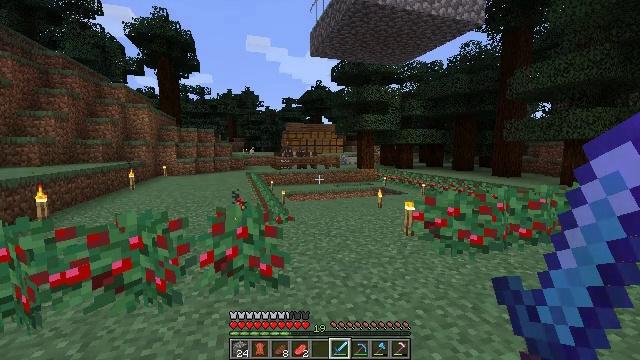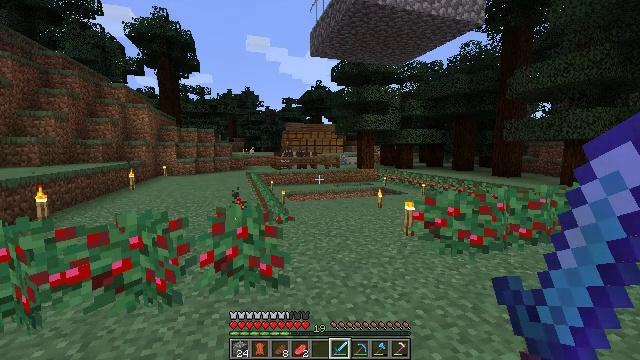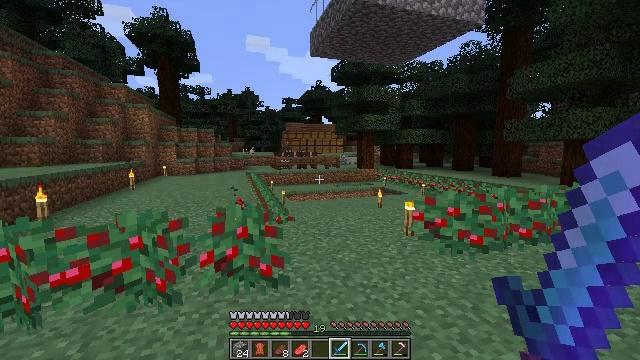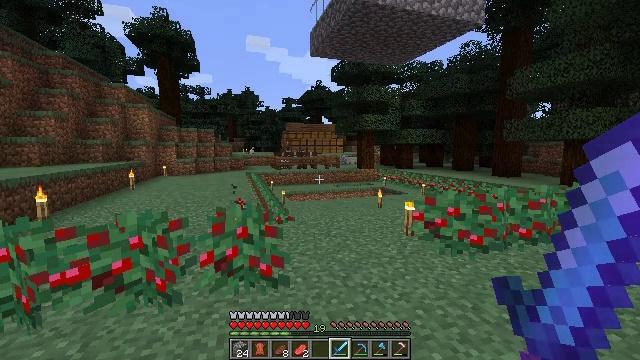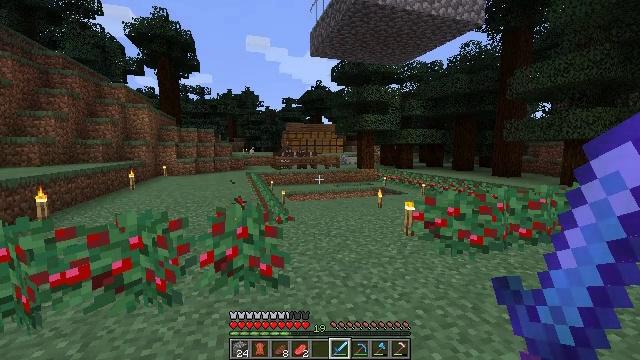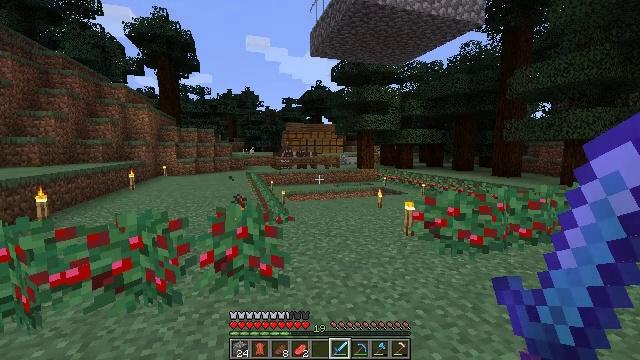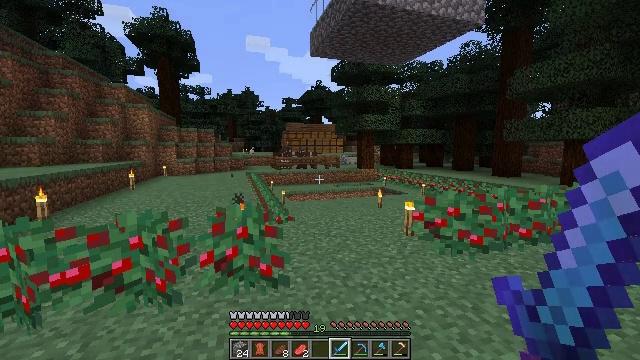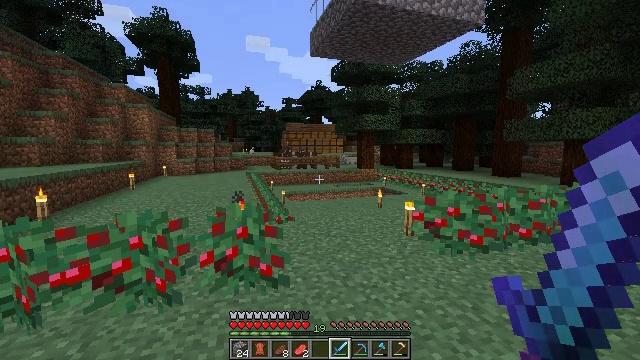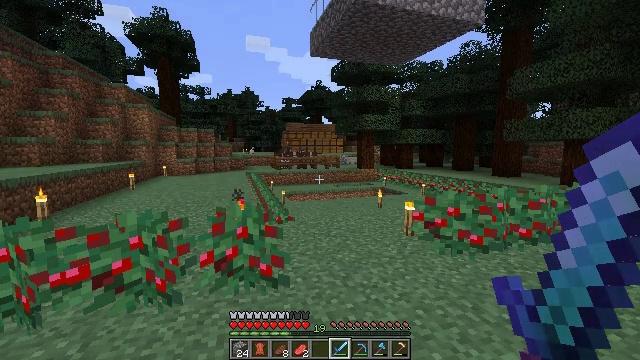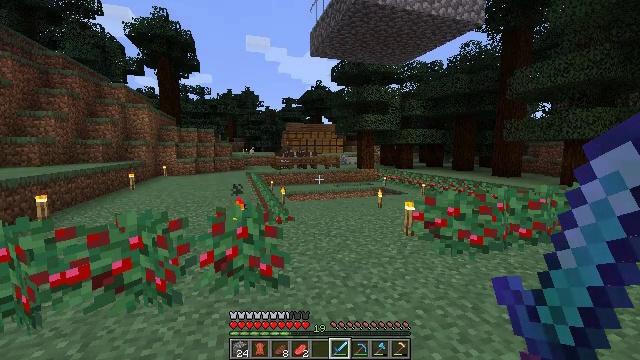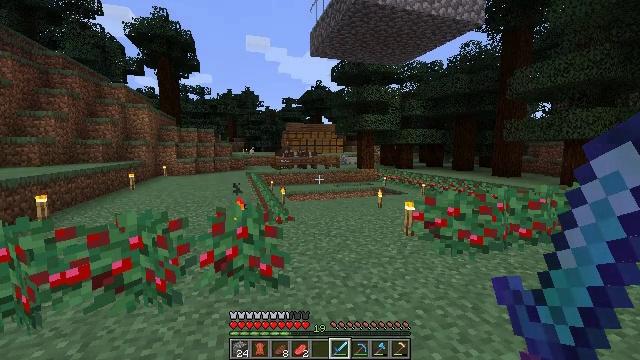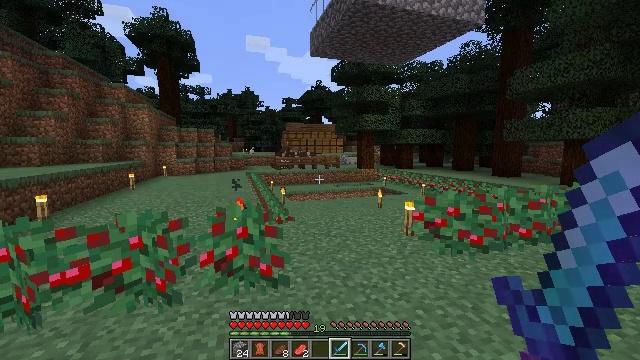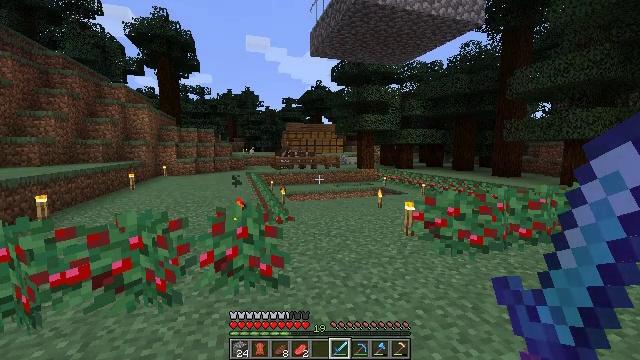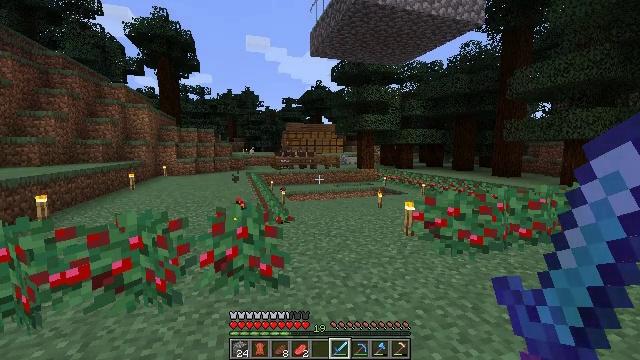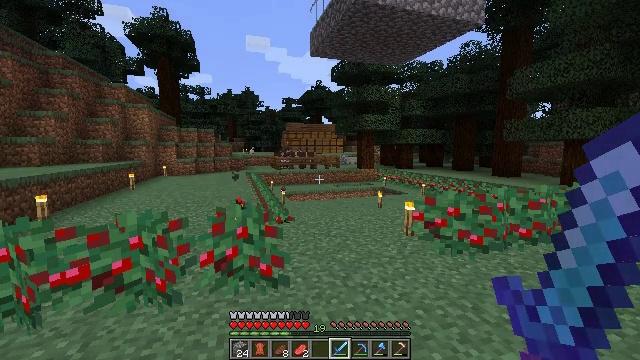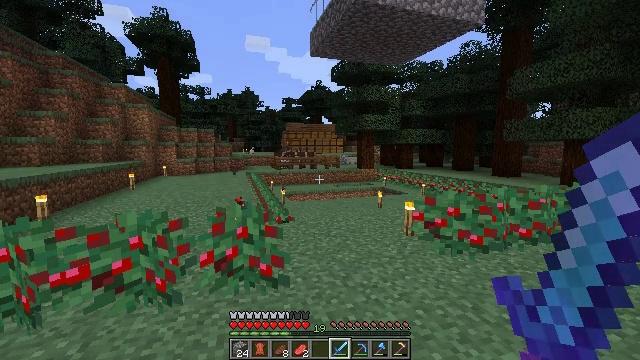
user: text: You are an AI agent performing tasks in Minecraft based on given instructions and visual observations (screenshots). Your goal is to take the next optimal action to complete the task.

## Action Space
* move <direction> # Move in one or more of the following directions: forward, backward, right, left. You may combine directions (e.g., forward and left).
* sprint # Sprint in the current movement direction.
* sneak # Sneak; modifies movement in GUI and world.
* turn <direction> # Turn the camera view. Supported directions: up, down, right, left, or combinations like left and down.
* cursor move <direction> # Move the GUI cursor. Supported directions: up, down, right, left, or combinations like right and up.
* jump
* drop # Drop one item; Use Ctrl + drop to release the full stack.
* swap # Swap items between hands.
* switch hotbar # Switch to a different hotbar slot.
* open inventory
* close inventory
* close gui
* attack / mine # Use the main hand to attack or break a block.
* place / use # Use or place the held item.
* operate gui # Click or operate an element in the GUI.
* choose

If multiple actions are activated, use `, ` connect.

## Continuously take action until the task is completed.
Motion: motion action
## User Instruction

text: Get wheat from the farmland.
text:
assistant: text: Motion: no_op
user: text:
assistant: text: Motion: no_op
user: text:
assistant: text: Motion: no_op
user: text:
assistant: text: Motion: no_op
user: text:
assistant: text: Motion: no_op
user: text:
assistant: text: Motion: no_op
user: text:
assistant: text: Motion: no_op
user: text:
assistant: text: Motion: no_op
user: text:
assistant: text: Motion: no_op
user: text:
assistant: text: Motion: no_op
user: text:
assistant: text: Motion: no_op
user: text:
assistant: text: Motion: no_op
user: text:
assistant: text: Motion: no_op
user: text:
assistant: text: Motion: no_op
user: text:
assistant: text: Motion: no_op
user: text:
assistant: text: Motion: no_op
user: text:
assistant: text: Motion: no_op
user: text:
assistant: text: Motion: no_op
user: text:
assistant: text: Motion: no_op
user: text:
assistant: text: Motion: no_op
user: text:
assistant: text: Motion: no_op
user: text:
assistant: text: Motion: no_op
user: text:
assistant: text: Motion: no_op
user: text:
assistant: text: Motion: no_op
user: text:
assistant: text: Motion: no_op
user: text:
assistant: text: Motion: no_op
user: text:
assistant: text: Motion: no_op
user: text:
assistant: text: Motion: no_op
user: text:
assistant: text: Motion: no_op
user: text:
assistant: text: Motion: no_op